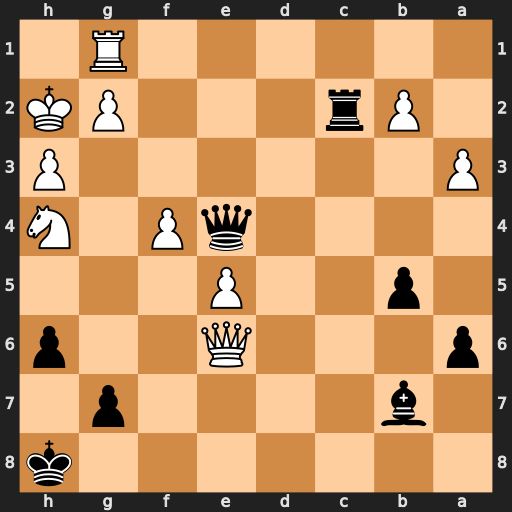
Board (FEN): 7k/1b4p1/p3Q2p/1p2P3/4qP1N/P6P/1Pr3PK/6R1
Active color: b
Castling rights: -
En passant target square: -
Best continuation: Qxf4+ Kh1 Qxh4